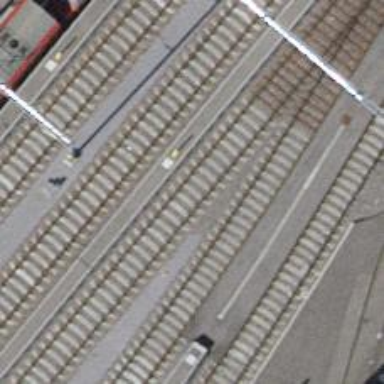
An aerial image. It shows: Rail yard with electrified rails and single track.